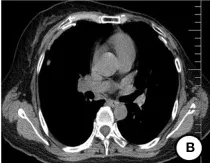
PET-CT scan (November 2016) and histopathological results after postoperative recurrence. Solitary right pulmonary nodule.
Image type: radiology (ct)